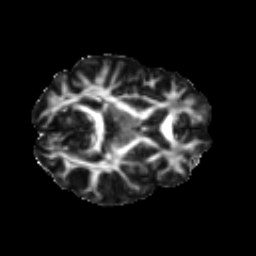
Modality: FA
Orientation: axial
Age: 17
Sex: female
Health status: ill
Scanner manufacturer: ge
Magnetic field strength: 3 T
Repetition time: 6.752 s
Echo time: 0.079 s